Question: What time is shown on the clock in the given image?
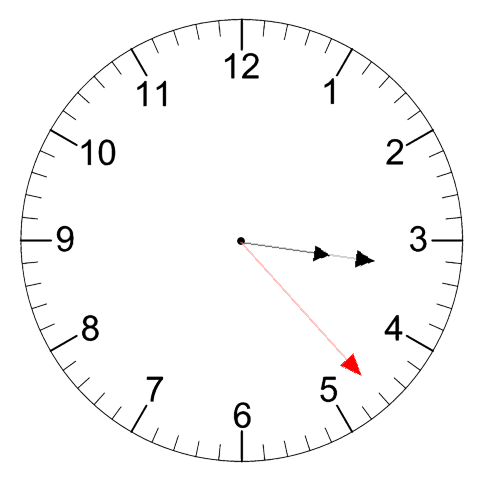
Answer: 03:16:23